Question: I want to do something like that. An picture is easier than words:

And when the user clicks on a button on the Fragment B, the fragment B changed but not the A.
I've made two different layout (A portrait and a land one). The first one has a layout like
'''
<?xml version="1.0" encoding="utf-8"?>
<fragment
xmlns:android="http://schemas.android.com/apk/res/android"
android:name="com.my.app.ContactsFragment"
android:layout_width="match_parent"
android:layout_height="match_parent"
android:id="@+id/contacts_fragment" />
'''
I've a button in my fragment layout with a simple activity call:
'''
Intent intent = new Intent(getActivity(), NextActivity.class);
startActivity(intent);
'''
And the land one is like that:
'''
<?xml version="1.0" encoding="utf-8"?>
<LinearLayout
xmlns:android="http://schemas.android.com/apk/res/android"
android:orientation="horizontal"
android:layout_width="match_parent"
android:layout_height="match_parent">
<fragment
xmlns:android="http://schemas.android.com/apk/res/android"
android:name="com.my.app.ContactsFragment"
android:layout_width="match_parent"
android:layout_height="match_parent"
android:id="@+id/contacts_fragment" />
<fragment
xmlns:android="http://schemas.android.com/apk/res/android"
android:name="com.my.app.HomeFragment"
android:layout_width="match_parent"
android:layout_height="match_parent"
android:id="@+id/fragment_container" />
</LinearLayout>
'''
I change the inner fragment using the following code:
'''
FragmentTransaction ft = getActivity().getFragmentManager().beginTransaction();
NextFragment nextFrag = new NextFragment();
ft.replace(R.id.fragment_container, nextFrag);
ft.addToBackStack(null);
ft.commit();
'''
This part works well.
I have two questions now:
- How to put these two ways to change the content in the main activity? I mean, in the main activity, a fragment should call the second way, but in a normal activity, I need to call the first.- If I click on an item in the fragment A, and then I click on the button in fragment B that changes the fragment to NextFragment. If I click on another item and i do the same. I can go back to the first user. Is there a way to dump the stack when clicking on a new item ?
Thanks for your help.
Ps: I'm using the native fragment lib not the support v4.
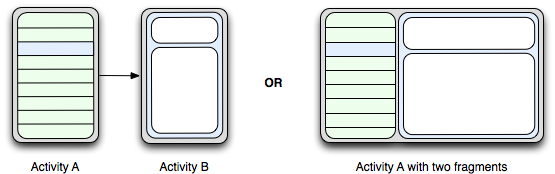
Answer: I'm struggling to understand the specifics of your 2 questions, as they are vague and do not give enough detail.
However, since you want your 'Fragment's to be changed out at runtime, you put '<fragment/>' in your layout files. Your current architecture makes it impossible to change out the 'Fragment's in your layouts, which is not what you want.
> Note: When you add a fragment to an activity layout by defining the fragment in the layout XML file, you cannot remove the fragment at runtime. If you plan to swap your fragments in and out during user interaction, you must add the fragment to the activity when the activity first starts.
You should be using 'FrameLayout' containers for your 'Fragment's in your layout files, and have a 'Activity' add 'Fragment's to those 'FrameLayout' containers depending on if they are there. This will allow the app to create 1 'Fragment' in portrait and 2 'Fragment's in landscape (given you have have a layout for each orientation). This will also allow you to be able to swap out 'Fragment's as your please, and add them to the back stack.
And example of this approach can be found <URL>.